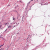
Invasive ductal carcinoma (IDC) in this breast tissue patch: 0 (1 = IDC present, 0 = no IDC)